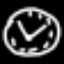
Label: clock